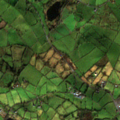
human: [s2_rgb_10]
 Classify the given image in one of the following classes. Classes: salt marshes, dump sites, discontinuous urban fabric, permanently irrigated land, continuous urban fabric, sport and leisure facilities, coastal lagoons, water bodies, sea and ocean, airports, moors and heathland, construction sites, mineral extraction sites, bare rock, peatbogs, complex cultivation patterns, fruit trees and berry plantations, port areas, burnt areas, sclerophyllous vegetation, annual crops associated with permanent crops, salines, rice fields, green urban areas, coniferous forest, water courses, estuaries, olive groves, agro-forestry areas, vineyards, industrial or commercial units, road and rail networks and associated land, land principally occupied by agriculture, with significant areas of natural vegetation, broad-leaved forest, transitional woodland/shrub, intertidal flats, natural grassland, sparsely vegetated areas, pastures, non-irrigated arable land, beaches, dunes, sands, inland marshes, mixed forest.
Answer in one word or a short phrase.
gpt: pastures, land principally occupied by agriculture, with significant areas of natural vegetation, water bodies